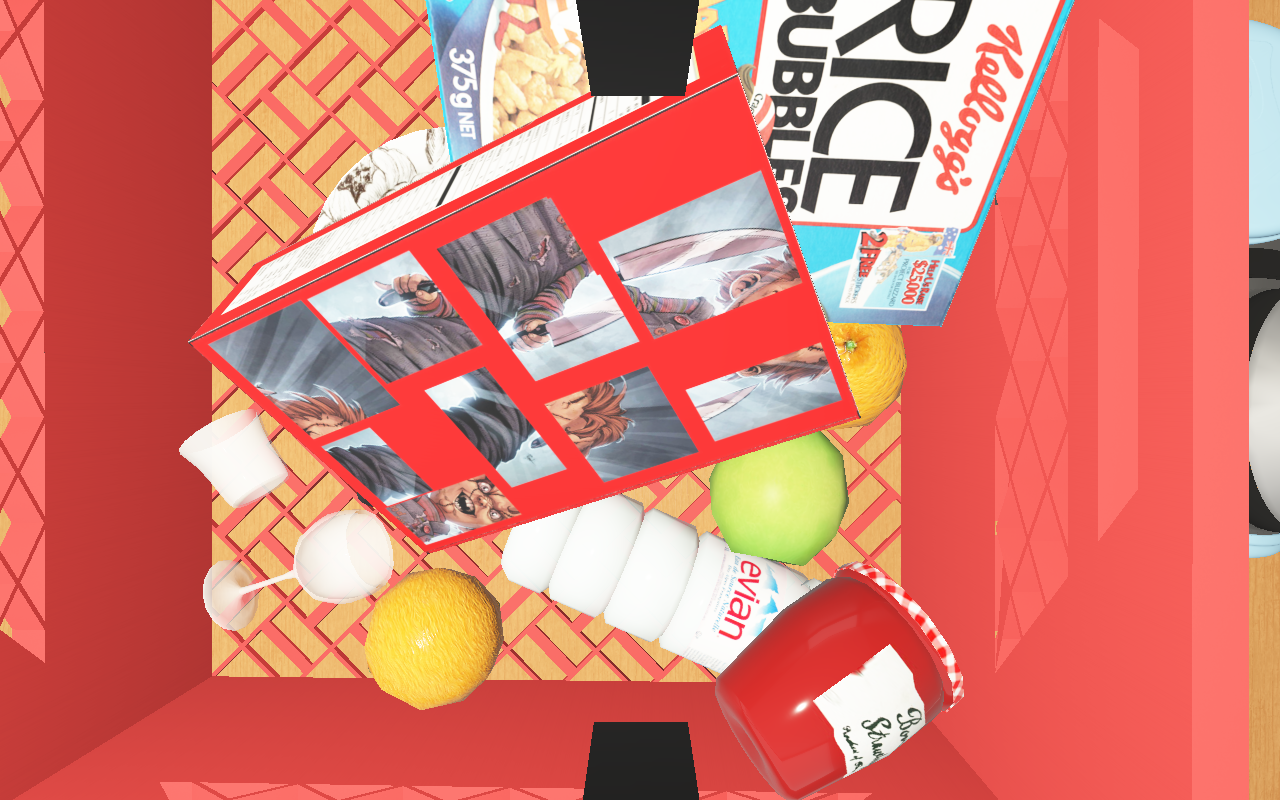
Objects in the scene:
carafe
water bottle
jam jar
cereal box
biscuit box